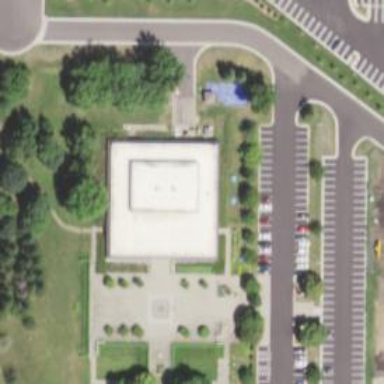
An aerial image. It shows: Museum building.